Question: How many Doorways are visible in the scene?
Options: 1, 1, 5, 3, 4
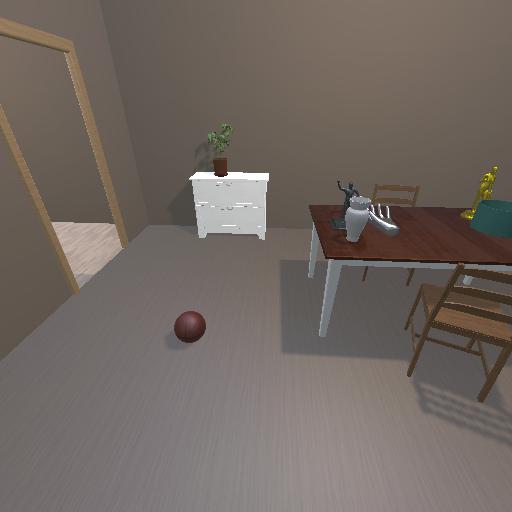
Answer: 1